Question: could you tell me
what's the meaning of in flink web UI?
flink web ui screenshot:

method to replicate this:
run flink shell local mode
and execute official example:
'''
val dataStream = senv.fromElements(1, 2, 3, 4)
dataStream.countWindowAll(2).sum(0).print()
val streamTable = stenv.fromDataStream(dataStream, 'num)
val resultTable = streamTable.select('num).where('num % 2 === 1 )
resultTable.toAppendStream[Row].print()
senv.execute("My streaming program")
'''
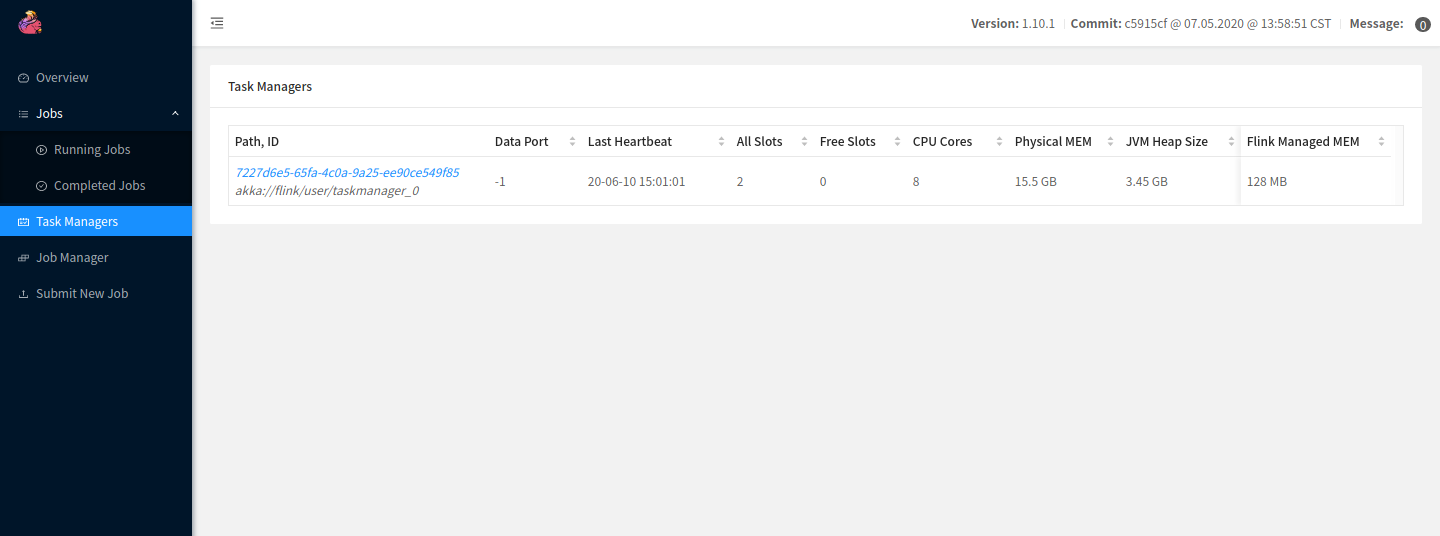
Answer: Data Port is the port at which Taskmanager receives data transfer requests for example for shuffles.
When it's set to -1 this means that this is local execution i.e. there will be no communication via the network, thus InetSocketAddress will not be created and netty will not listen on data port.